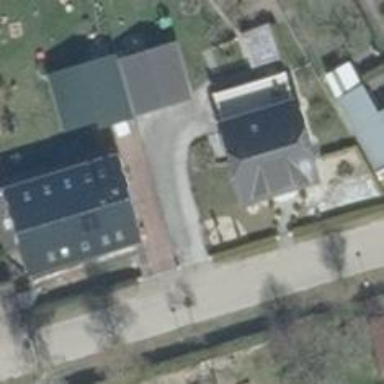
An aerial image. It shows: Kindergarten.